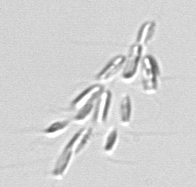
Label: Dinobryon